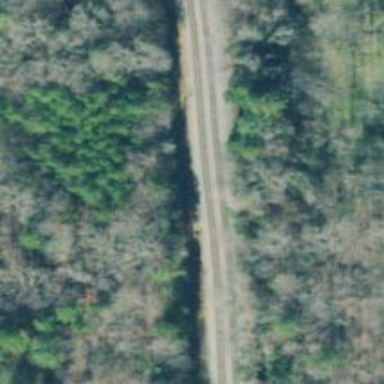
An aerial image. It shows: Railway track.